Chest X-ray:
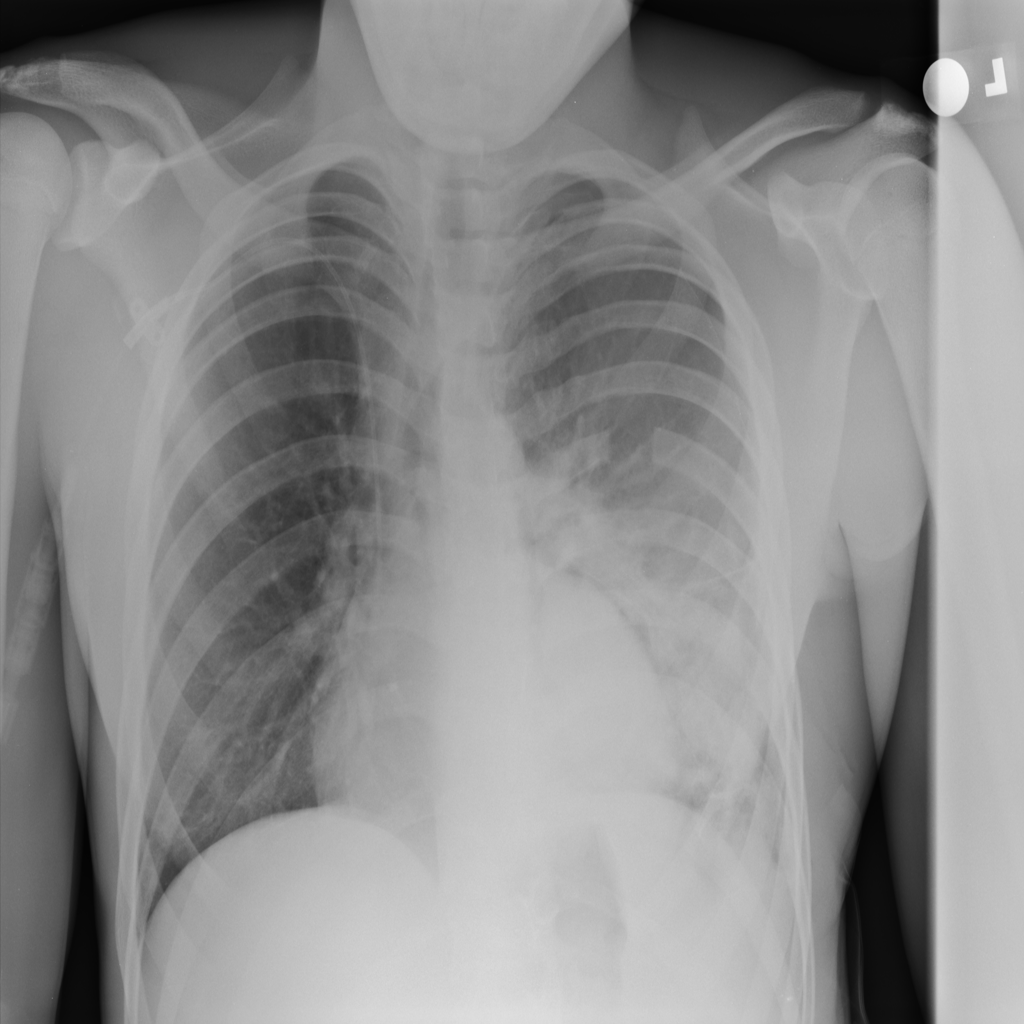
Findings: Consolidation, Pneumothorax, Effusion, Fracture
No abnormal finding: no